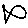
Label: fish